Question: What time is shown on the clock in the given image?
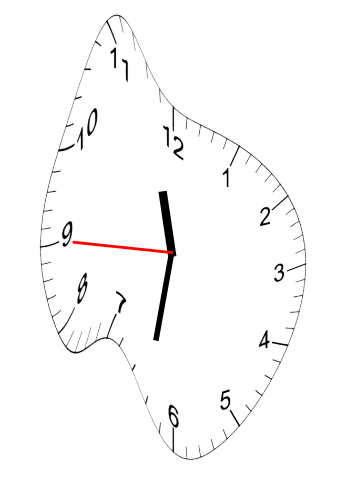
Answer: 11:31:45